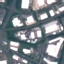
Label: Industrial